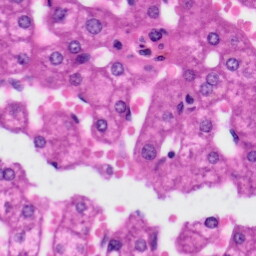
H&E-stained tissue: Liver